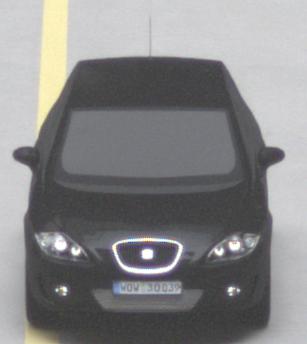
Make: SEAT
Model: Leon 1.4
Detailed model: Leon (1P)
Model produced from: 2009/04
Model produced until: 2010/08
Doors: 5
Color: black
Road condition: dry road
Daytime: midday
Contrast: medium contrast